Field crop: maize
Growth stage: 2
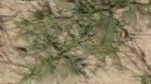
Species: salsola